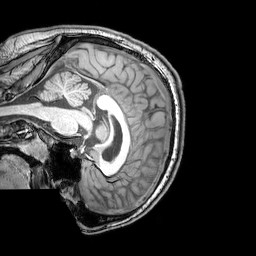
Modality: T1w
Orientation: sagittal
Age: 21
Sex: male
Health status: healthy
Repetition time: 0.081 s
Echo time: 0.037 s